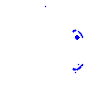
Particle: electron